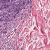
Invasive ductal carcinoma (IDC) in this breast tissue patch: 1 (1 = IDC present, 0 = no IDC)